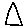
Label: triangle